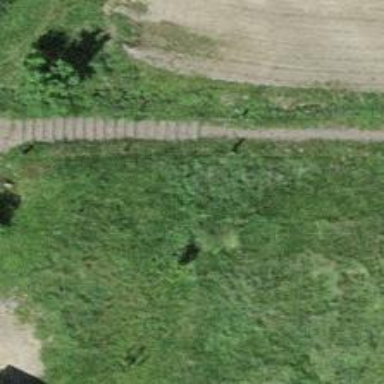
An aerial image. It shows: Road with steps.